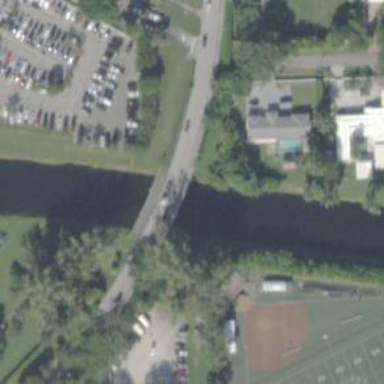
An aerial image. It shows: Footway bridge.